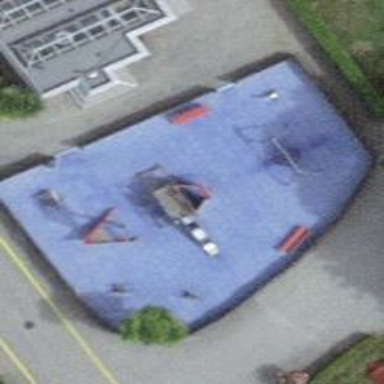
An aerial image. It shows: Playground area for leisure activities on the land.